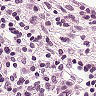
Metastatic tissue present: no